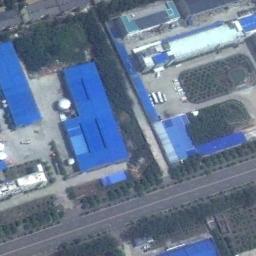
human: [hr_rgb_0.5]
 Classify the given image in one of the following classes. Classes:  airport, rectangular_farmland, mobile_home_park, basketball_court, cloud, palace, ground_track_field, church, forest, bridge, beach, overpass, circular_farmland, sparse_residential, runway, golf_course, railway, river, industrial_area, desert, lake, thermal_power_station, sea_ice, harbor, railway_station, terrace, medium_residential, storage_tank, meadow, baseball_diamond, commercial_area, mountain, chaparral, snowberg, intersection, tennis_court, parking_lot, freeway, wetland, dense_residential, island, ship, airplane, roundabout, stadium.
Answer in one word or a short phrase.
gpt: industrial_area